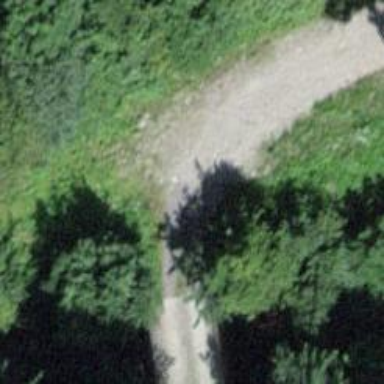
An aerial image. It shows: Track road on ground surface with bridge. The track type is grade 3.